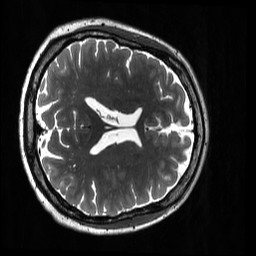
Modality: T2w
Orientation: axial
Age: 38
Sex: female